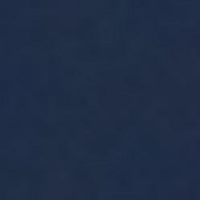
EUNIS habitat code: 14
Species observed at this site:
Ilex aquifolium